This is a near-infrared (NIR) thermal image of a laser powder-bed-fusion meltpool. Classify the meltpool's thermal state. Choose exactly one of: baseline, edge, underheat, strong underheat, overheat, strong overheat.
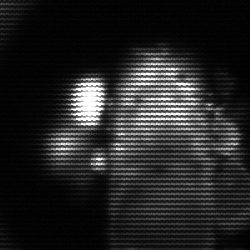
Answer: strong underheat